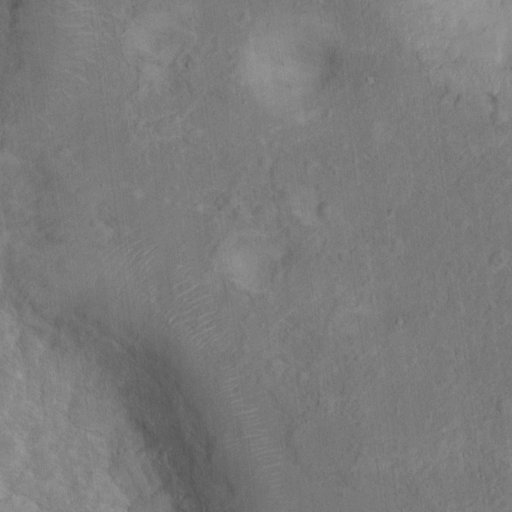
Objects detected: cone, cone, cone